Aerial crown-view tile of a tropical tree (Barro Colorado Island, Panama), acquired 20250818:
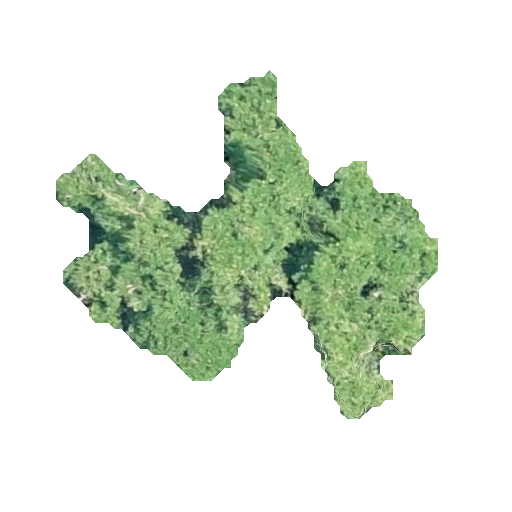
Species: Platypodium elegans
GBIF accepted scientific name: Platypodium elegans
Crown area: 93.081 m²